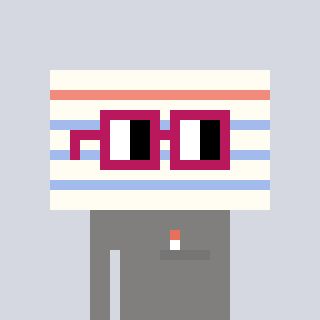
a pixel art character with square dark red glasses, a empty notebook page-shaped head and a bluegrey-colored body on a cool background